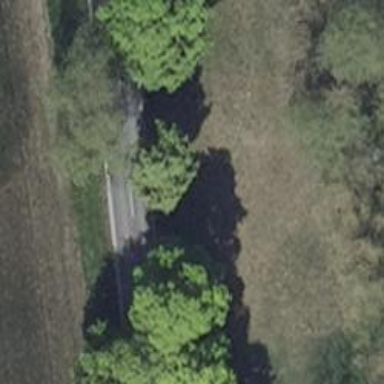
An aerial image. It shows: Row of trees in natural setting.